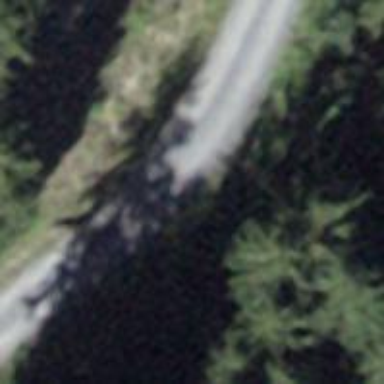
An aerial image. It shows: Unpaved unclassified road with track type of grade2.